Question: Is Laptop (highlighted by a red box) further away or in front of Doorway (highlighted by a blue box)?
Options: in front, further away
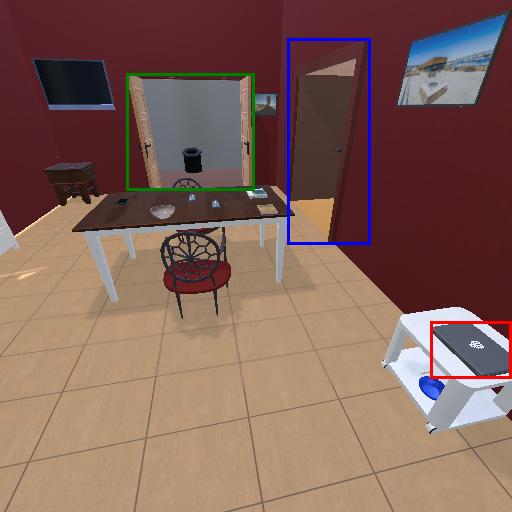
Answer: in front